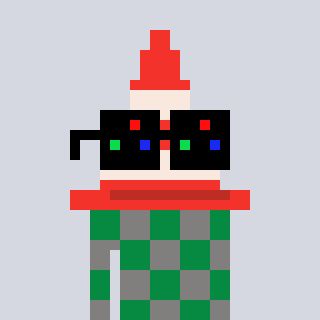
a pixel art character with square black sunglasses, a cone-shaped head and a bluegrey-colored body on a cool background